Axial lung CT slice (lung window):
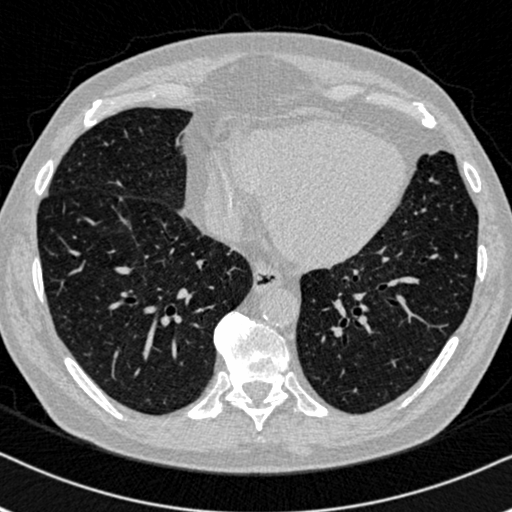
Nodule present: no